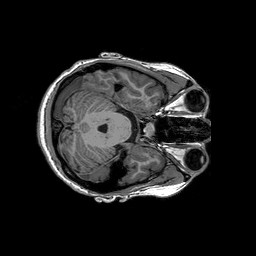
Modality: T1w
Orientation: coronal
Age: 33
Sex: female